Brain MRI, t1w sequence, axial 2D slice.
Patient: age 36, sex F, weight 95 kg, height 1.95 m
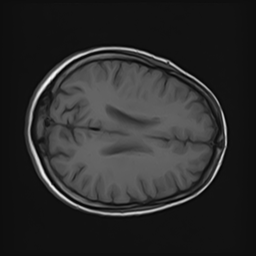